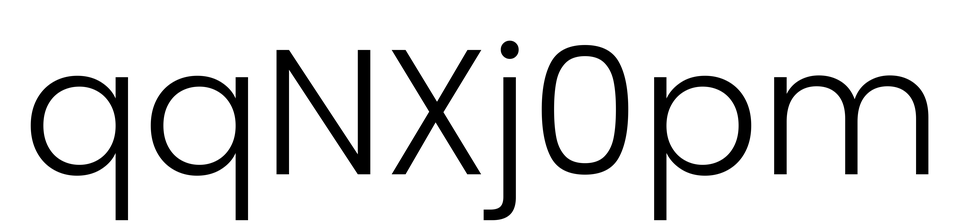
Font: Poppins-Light